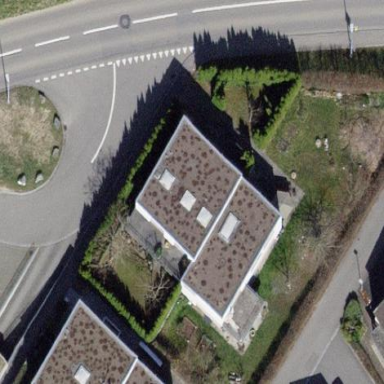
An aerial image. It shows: Simple and straightforward house.